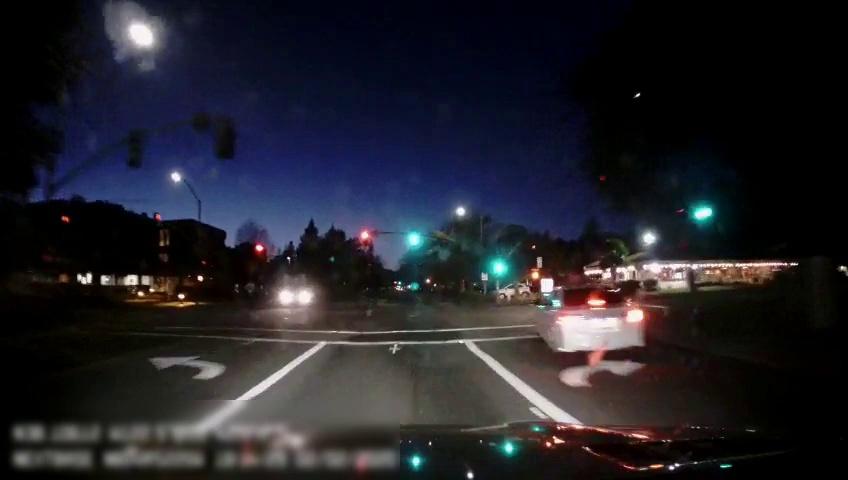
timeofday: Night
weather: Other
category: Drivable Space
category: Vehicles | Car
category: Vehicles | SUV
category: Vehicles | SUV
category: Lanes | Current Lane
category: Lanes | Opposite Lane
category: Lanes | Current Lane
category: Traffic | Lights
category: Traffic | Lights
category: Traffic | Lights
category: Traffic | Lights
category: Traffic | Lights
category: Traffic | Lights
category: Traffic | Lights
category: Traffic | Lights
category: Traffic | Lights
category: Traffic | Lights